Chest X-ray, PA view. Patient: 45 years old, sex F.
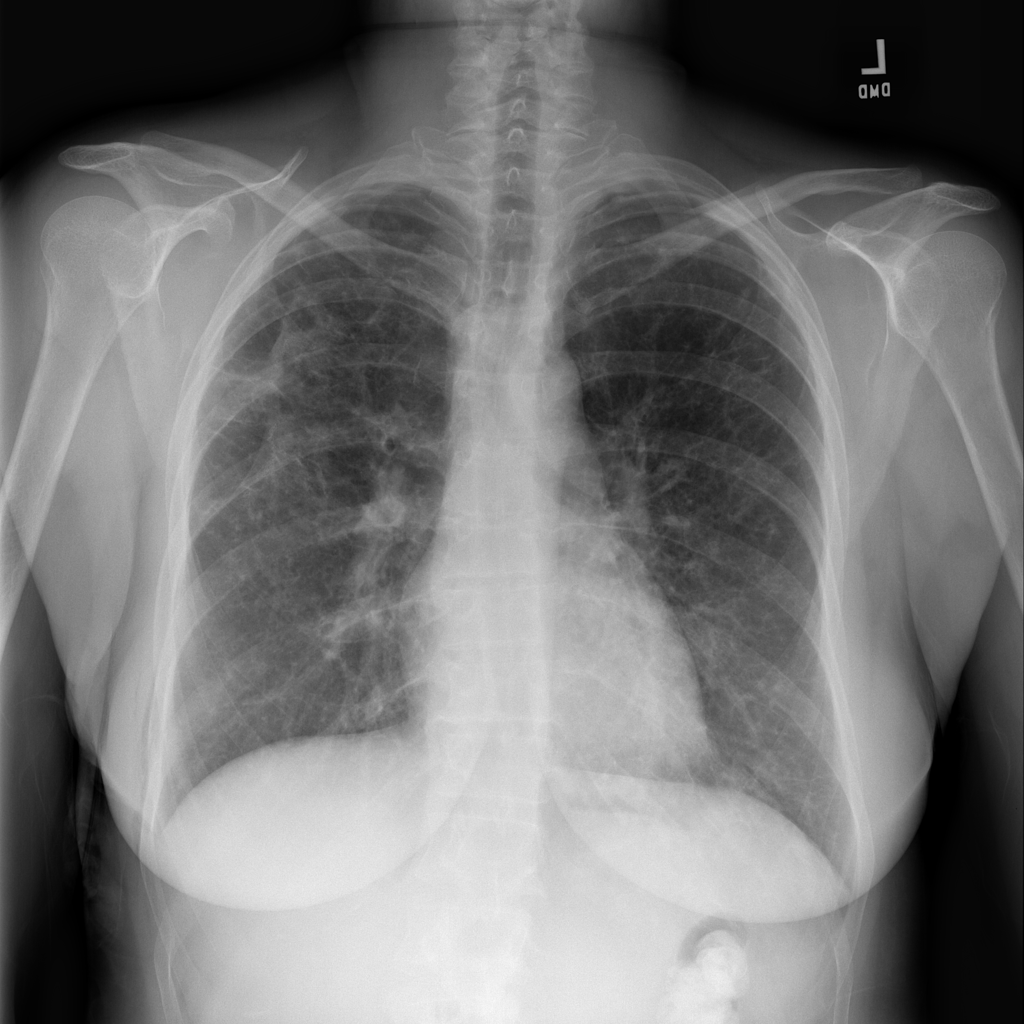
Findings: Pleural_Thickening